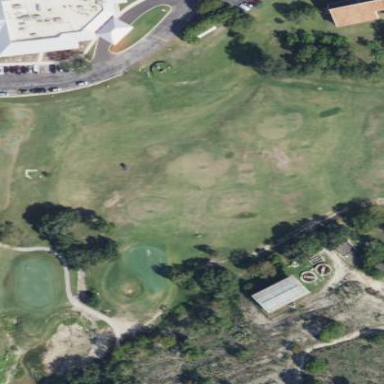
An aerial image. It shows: Driving range for golf on grass surface.